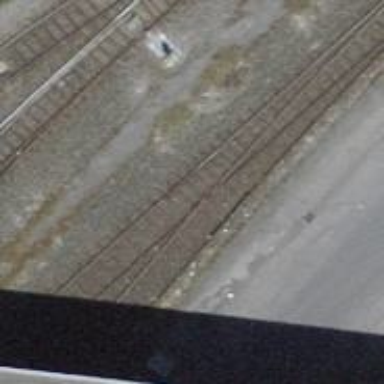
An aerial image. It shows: Single-track railway spur.